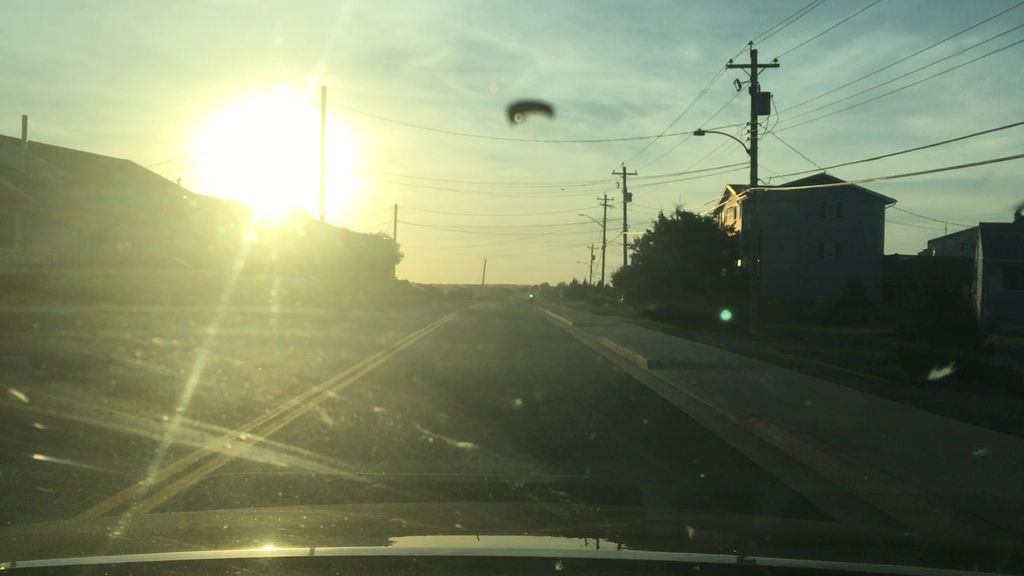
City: halifax